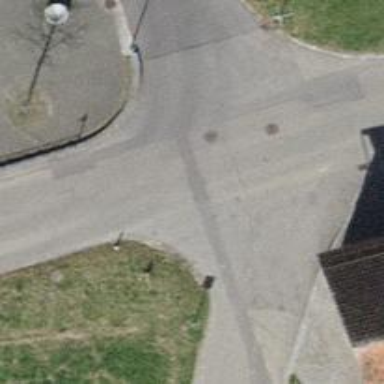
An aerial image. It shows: Tertiary road with asphalt surface.